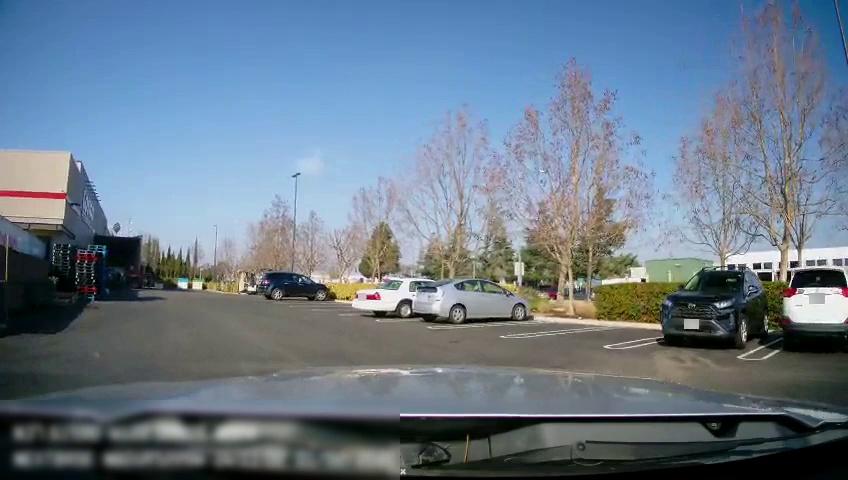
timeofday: Day
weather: Sunny
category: Drivable Space
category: Vehicles | SUV
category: Vehicles | Car
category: Vehicles | Car
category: Vehicles | SUV
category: Vehicles | SUV